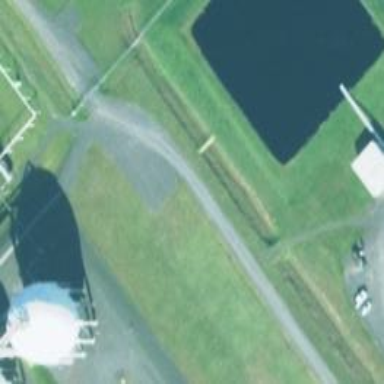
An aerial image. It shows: Reservoir designed for water treatment.